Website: walmart
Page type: payment
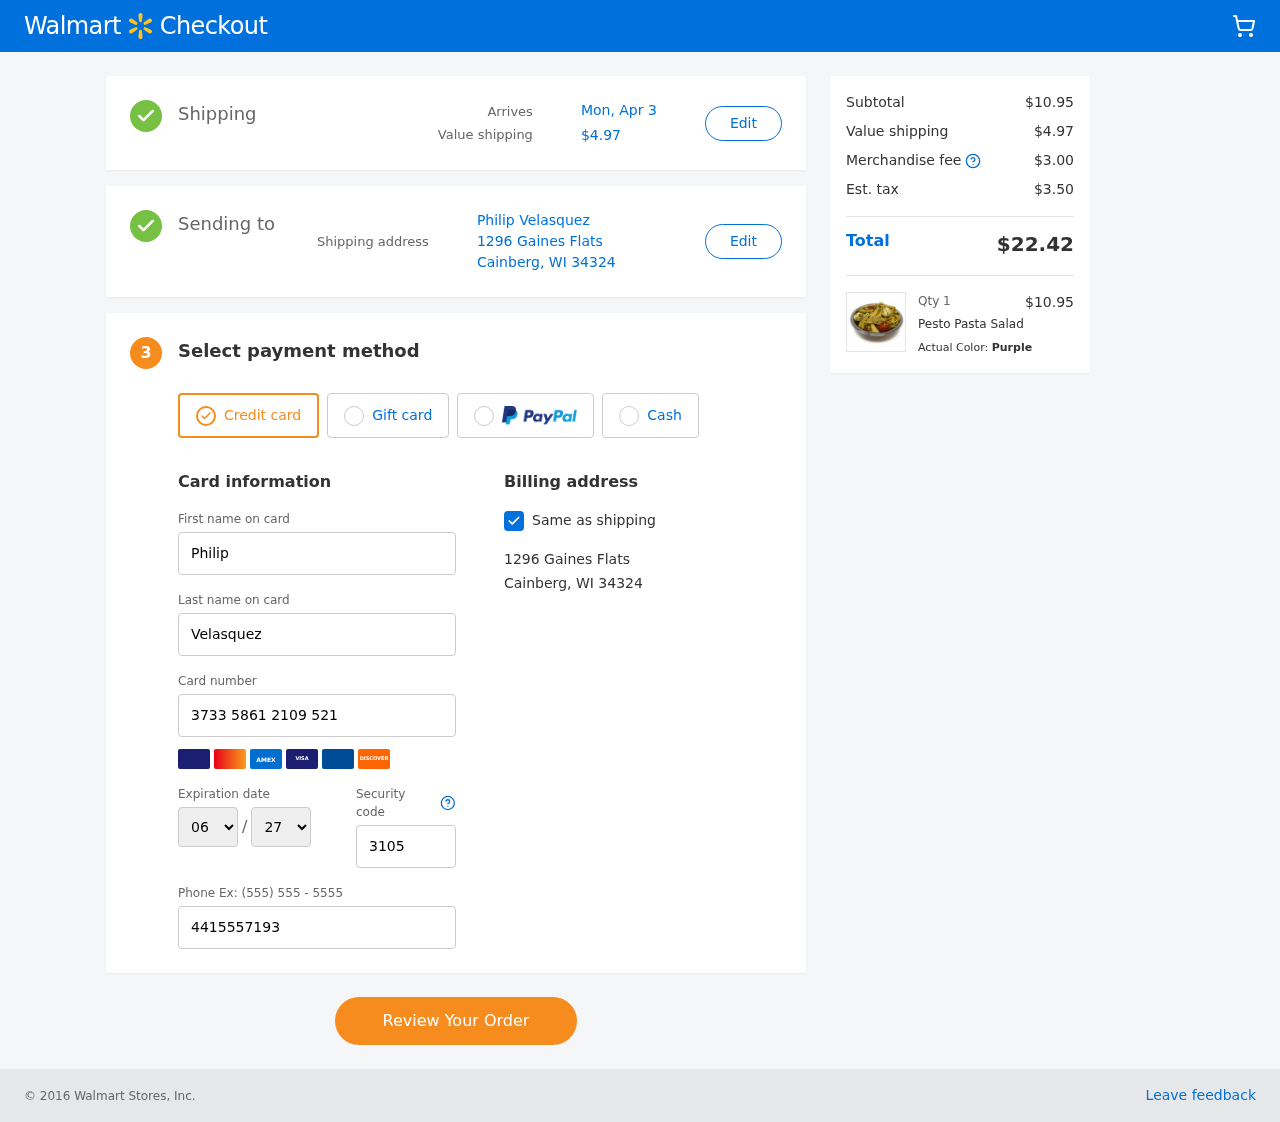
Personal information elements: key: PII_CARD_EXPIRY_MONTH
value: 06
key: PII_CARD_EXPIRY_YEAR
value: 27
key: PII_CITY_STATE_ZIP
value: Cainberg, WI 34324
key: PII_FULLNAME
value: Philip Velasquez
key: PII_STREET
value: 1296 Gaines Flats
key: PII_FIRSTNAME
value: Philip
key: PII_LASTNAME
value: Velasquez
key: PII_CARD_NUMBER
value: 3733 5861 2109 521
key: PII_CARD_CVV
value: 3105
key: PII_PHONE
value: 4415557193
Product elements: key: PRODUCT1_NAME
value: Pesto Pasta Salad
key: PRODUCT1_PRICE
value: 10.95
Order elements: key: ORDER_DELIVERY_DATE
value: Mon, Apr 3
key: ORDER_SHIPPING_COST
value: $4.97
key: ORDER_SUBTOTAL
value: $10.95
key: ORDER_MERCHANDISE_FEE
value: $3.00
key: ORDER_TAX
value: $3.50
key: ORDER_TOTAL
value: $22.42
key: ORDER_NUM_ITEMS
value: Qty 1